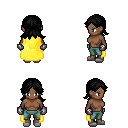
a pixel art fantasy rpg character, female body template, human, dark skin, yellow cape, teal pants, black loose hair, metal gloves, white slippers, four views (front, back, left, right), 2x2 character sprite sheet, small pixel art, hard edges, no anti-aliasing